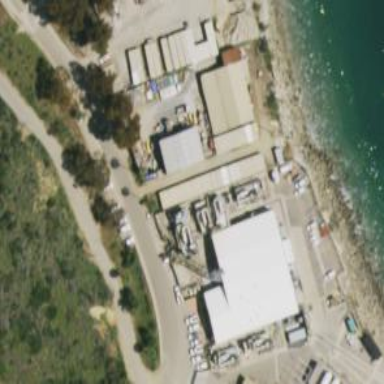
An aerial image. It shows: Generator is pictured.